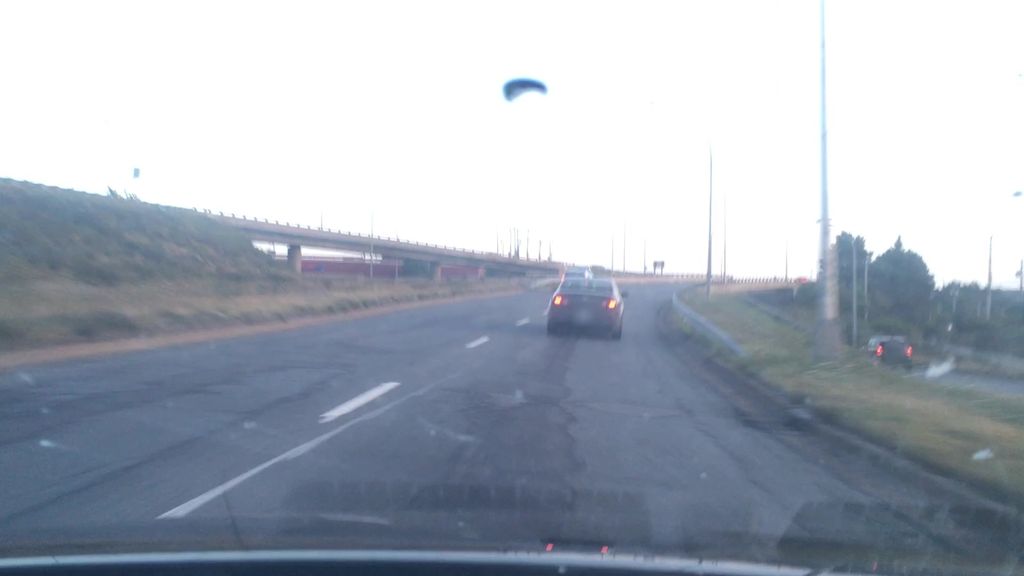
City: halifax